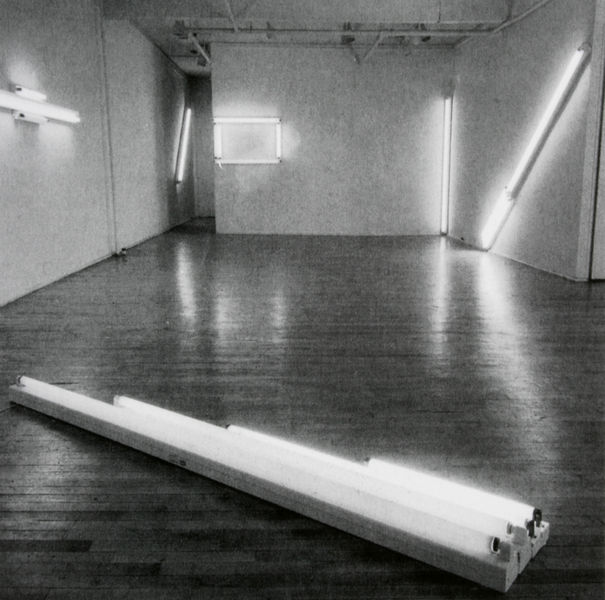
Titel: Installation view of "Dan Flavin" at the Green Gallery, New York
Künstler: Dan Flavin
Schlagwörter: schatten, weiß, grau, lampe, lampen, licht, raum, schwarz, wand, boden, decke, leuchte, skulptur, parkett, abstrakt, foto, wände, rechteck, quadrat, installation, moderne kunst, neon, neonröhren, leuchtstoffröhren, leuchtröhren, leuchtstoffröhre, neonlampe